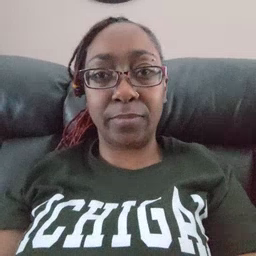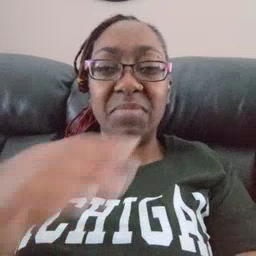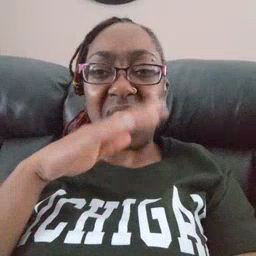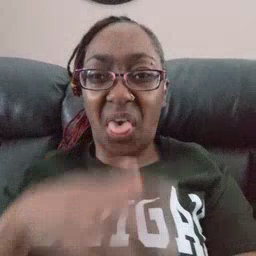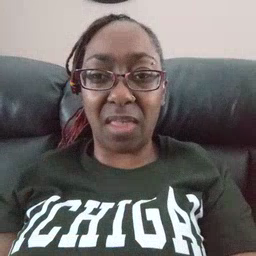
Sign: yucky